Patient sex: F
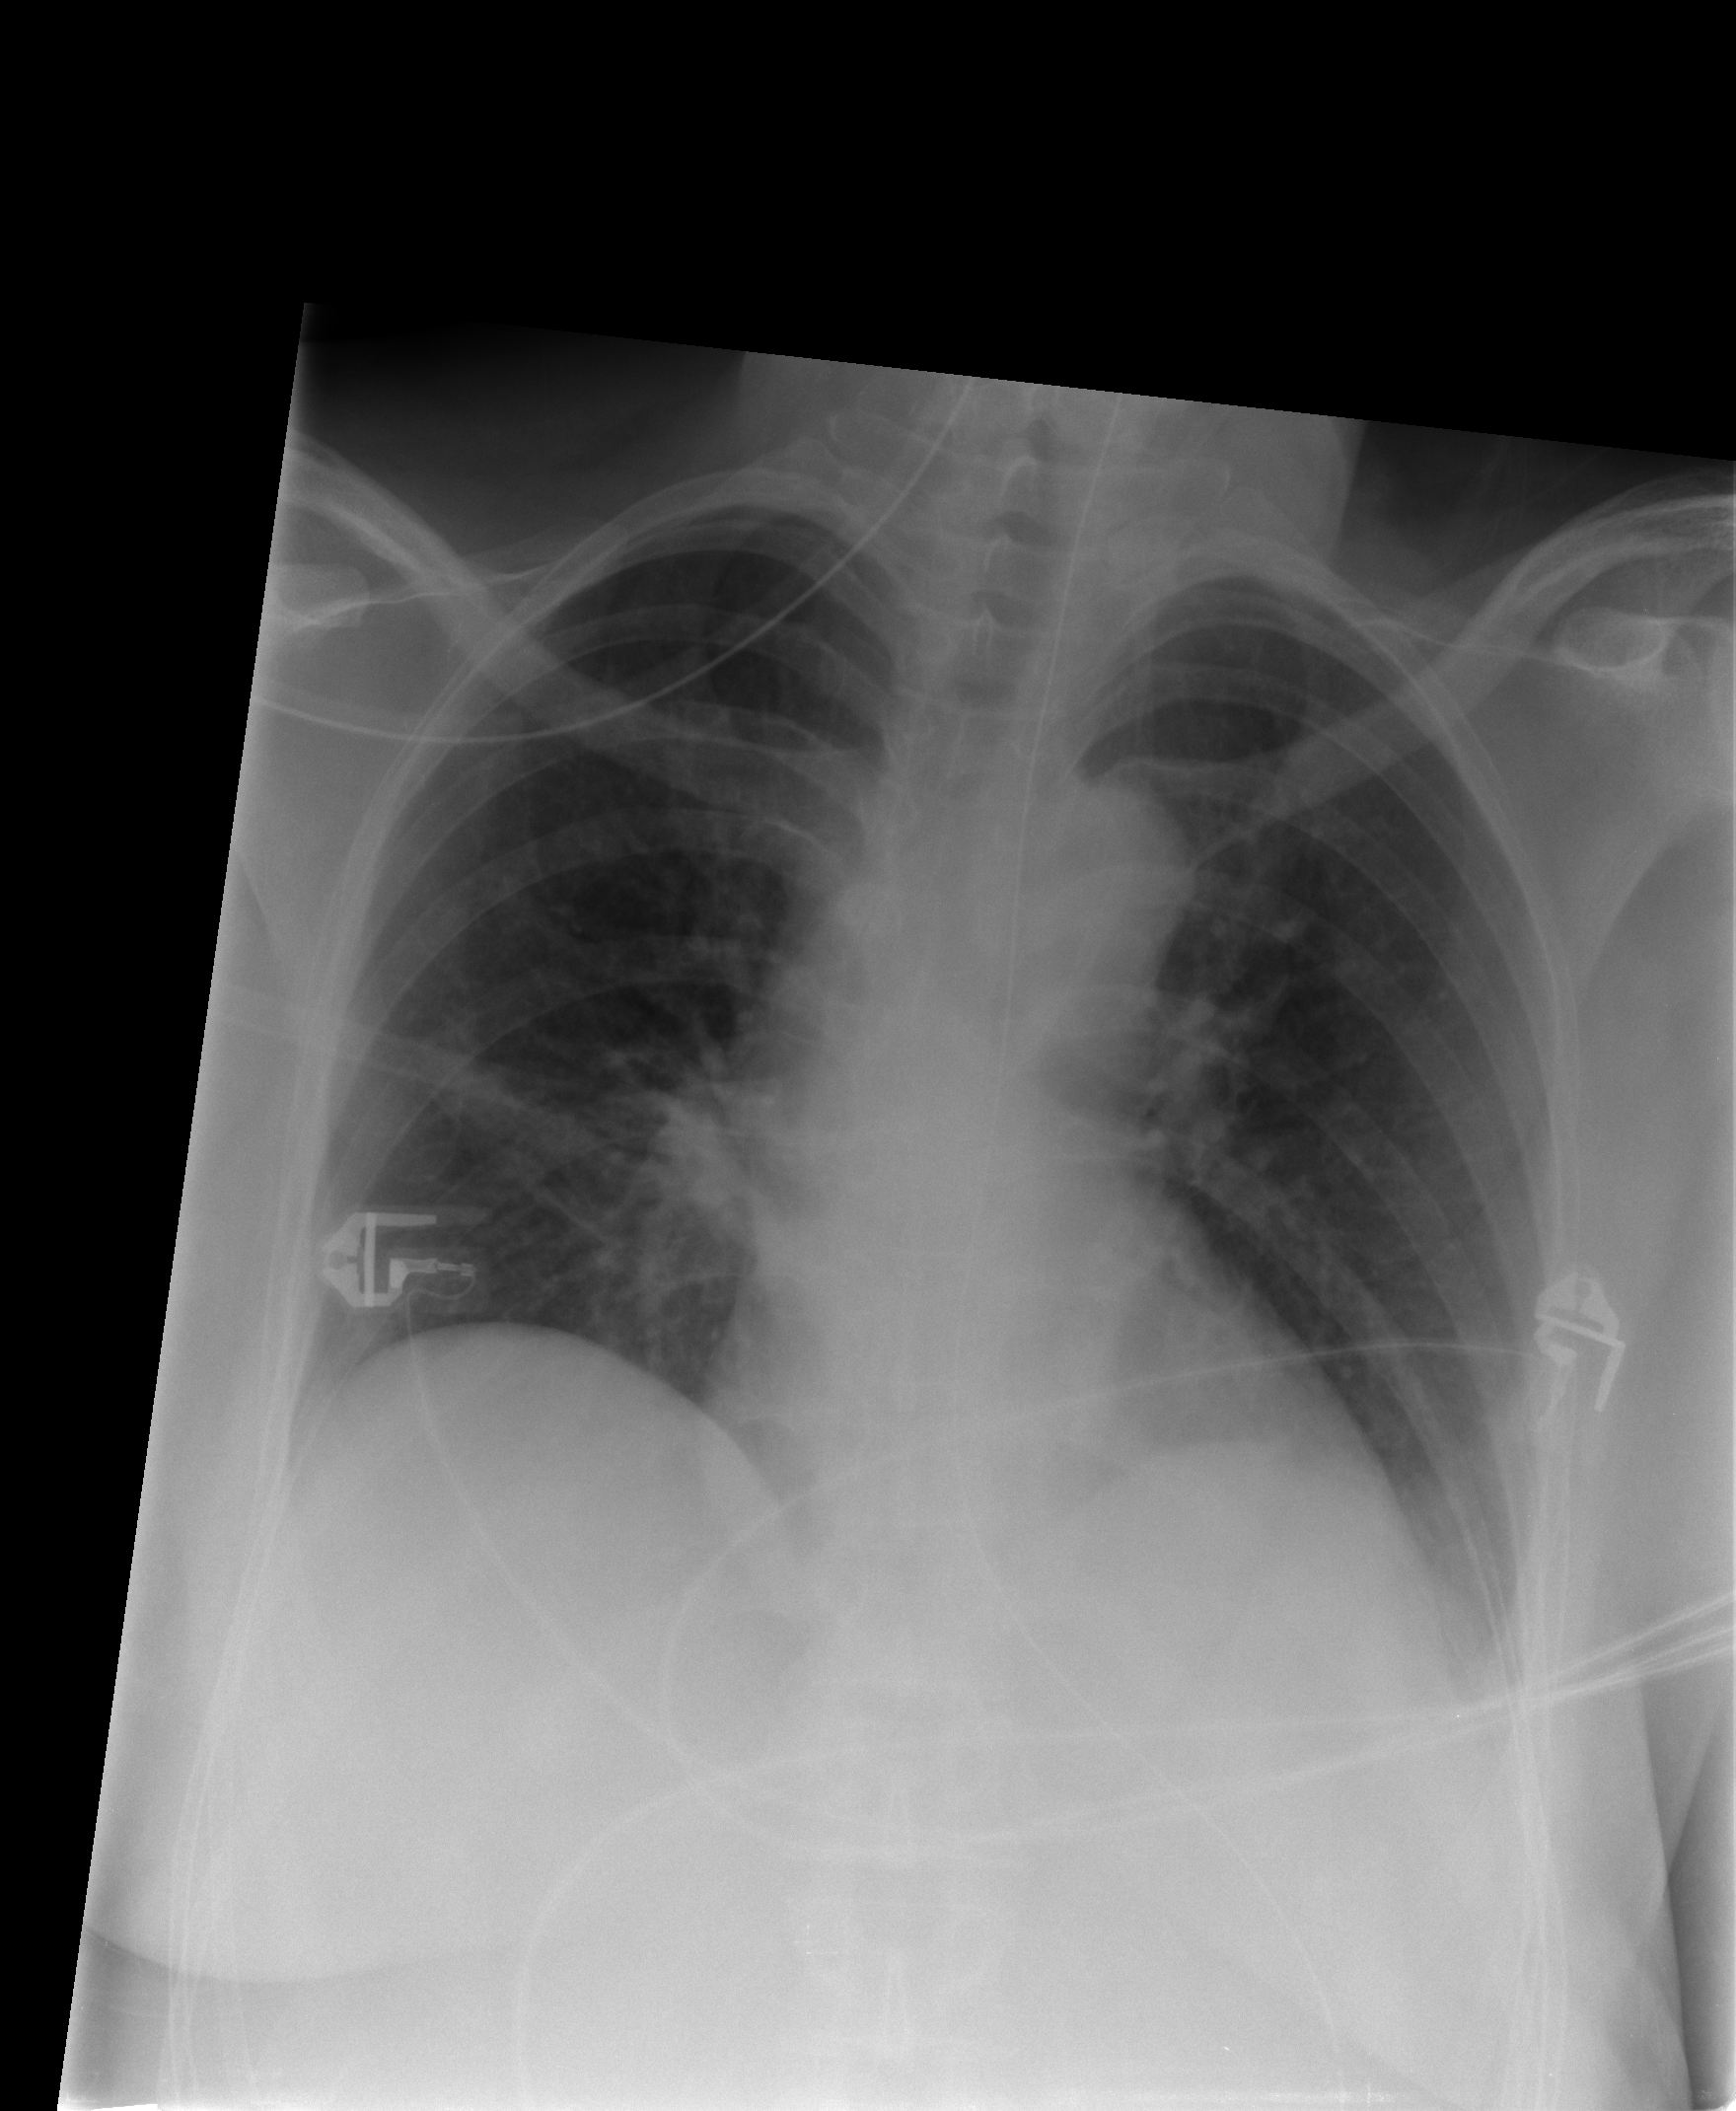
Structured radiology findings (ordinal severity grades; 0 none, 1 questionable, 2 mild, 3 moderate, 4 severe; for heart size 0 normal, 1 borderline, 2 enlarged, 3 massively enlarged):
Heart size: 0
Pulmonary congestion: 2
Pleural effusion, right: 0
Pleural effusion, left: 0
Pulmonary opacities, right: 0
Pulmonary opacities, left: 0
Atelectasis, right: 0
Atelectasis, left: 1